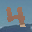
Label: 4